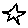
Label: star